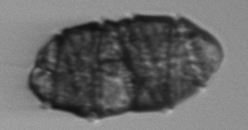
Label: Margalefidinium